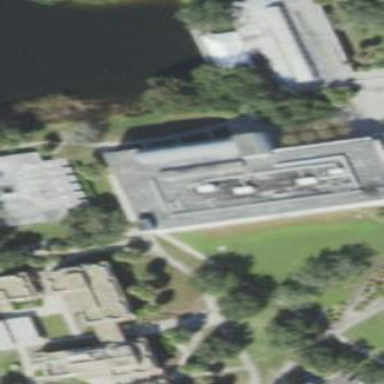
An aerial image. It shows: Building that serves as library.